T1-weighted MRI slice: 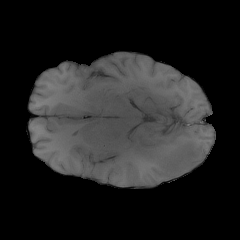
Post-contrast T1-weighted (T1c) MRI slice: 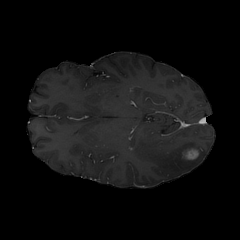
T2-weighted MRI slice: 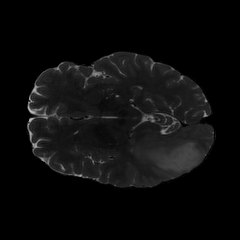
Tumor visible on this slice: yes